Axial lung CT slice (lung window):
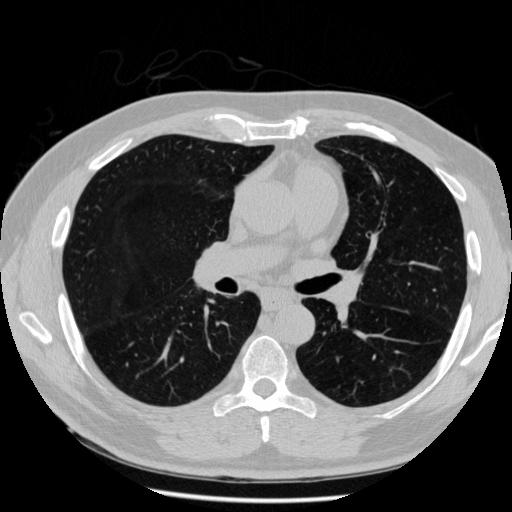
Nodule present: no